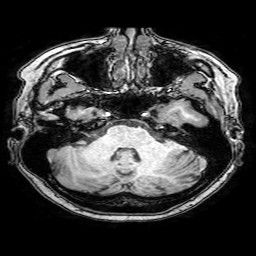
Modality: T1w
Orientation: coronal
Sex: female
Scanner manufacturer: philips
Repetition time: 0.008156 s
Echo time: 0.00375 s